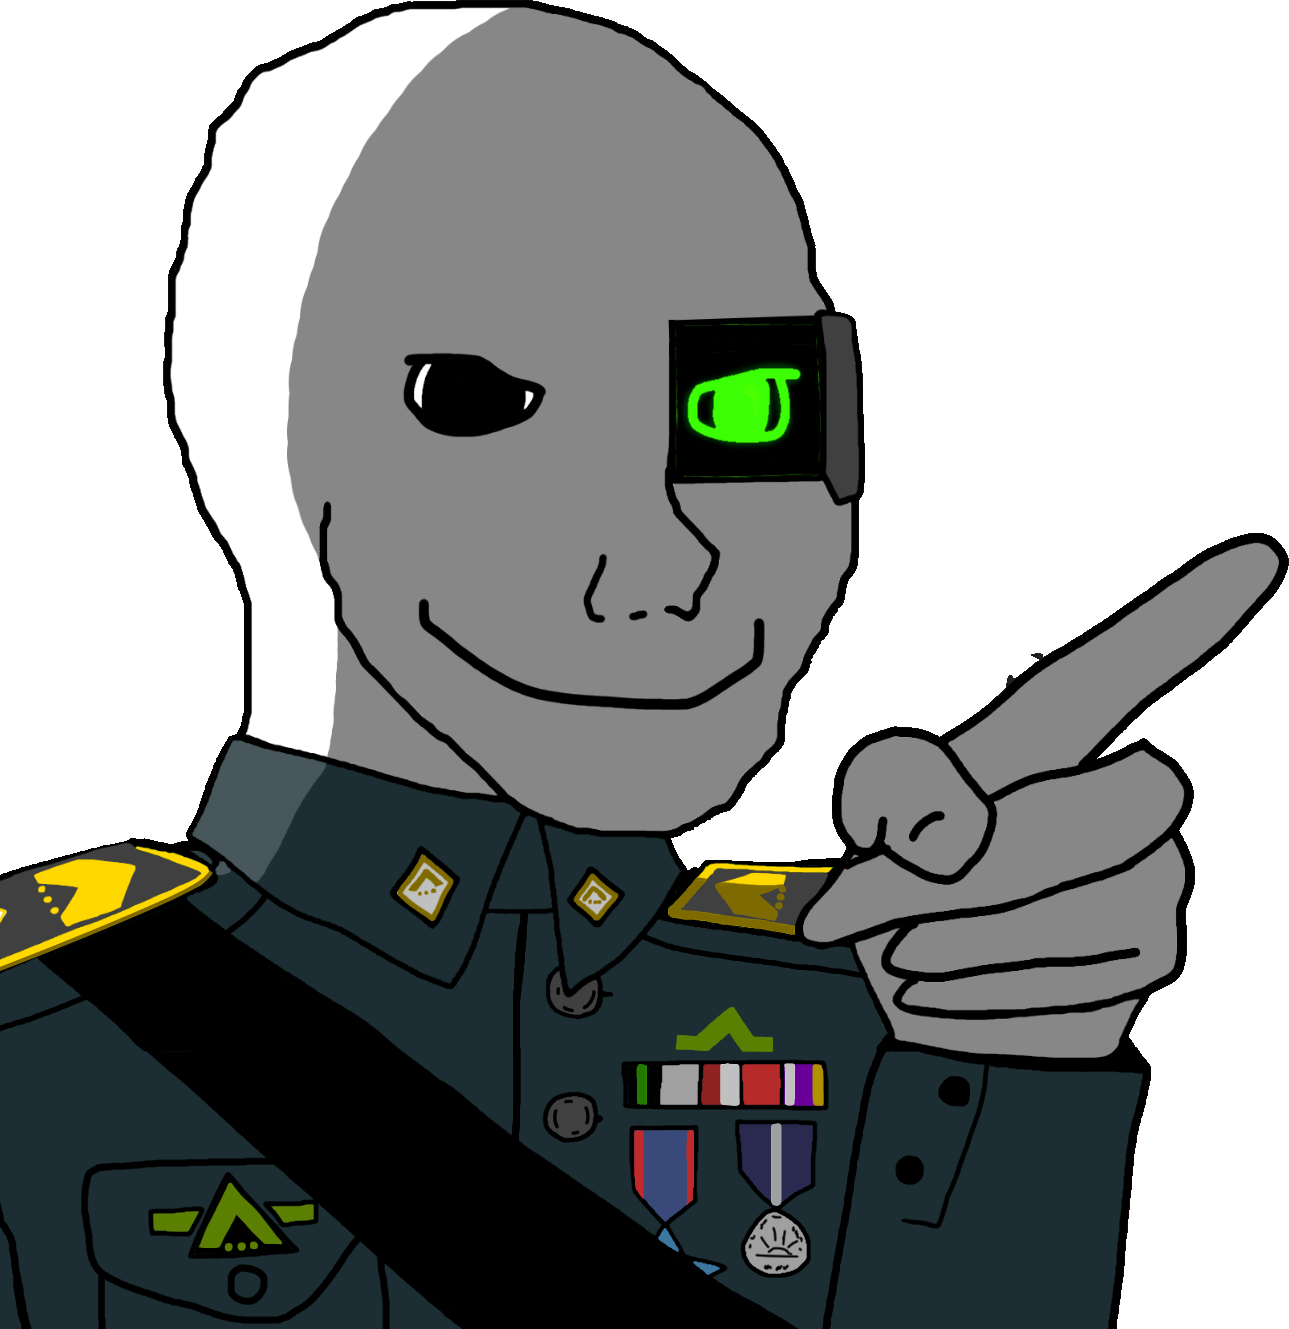
Label: 5_Oomer